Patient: sex M, age 60
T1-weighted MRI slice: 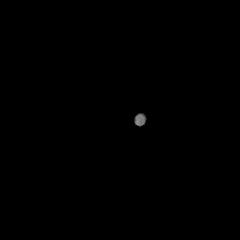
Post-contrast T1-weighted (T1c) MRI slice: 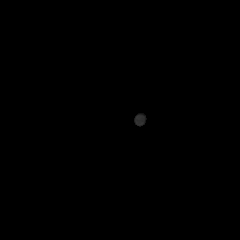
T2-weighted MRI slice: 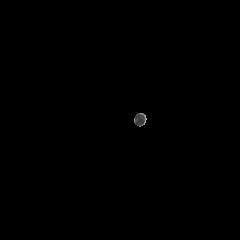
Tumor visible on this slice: no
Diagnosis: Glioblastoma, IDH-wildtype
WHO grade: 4